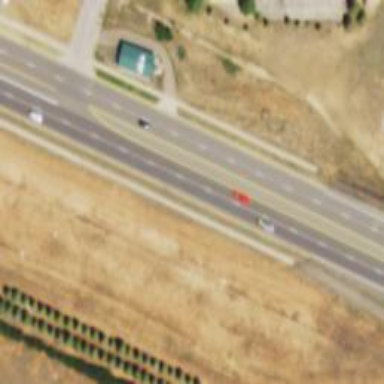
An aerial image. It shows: Primary road with asphalt surface.